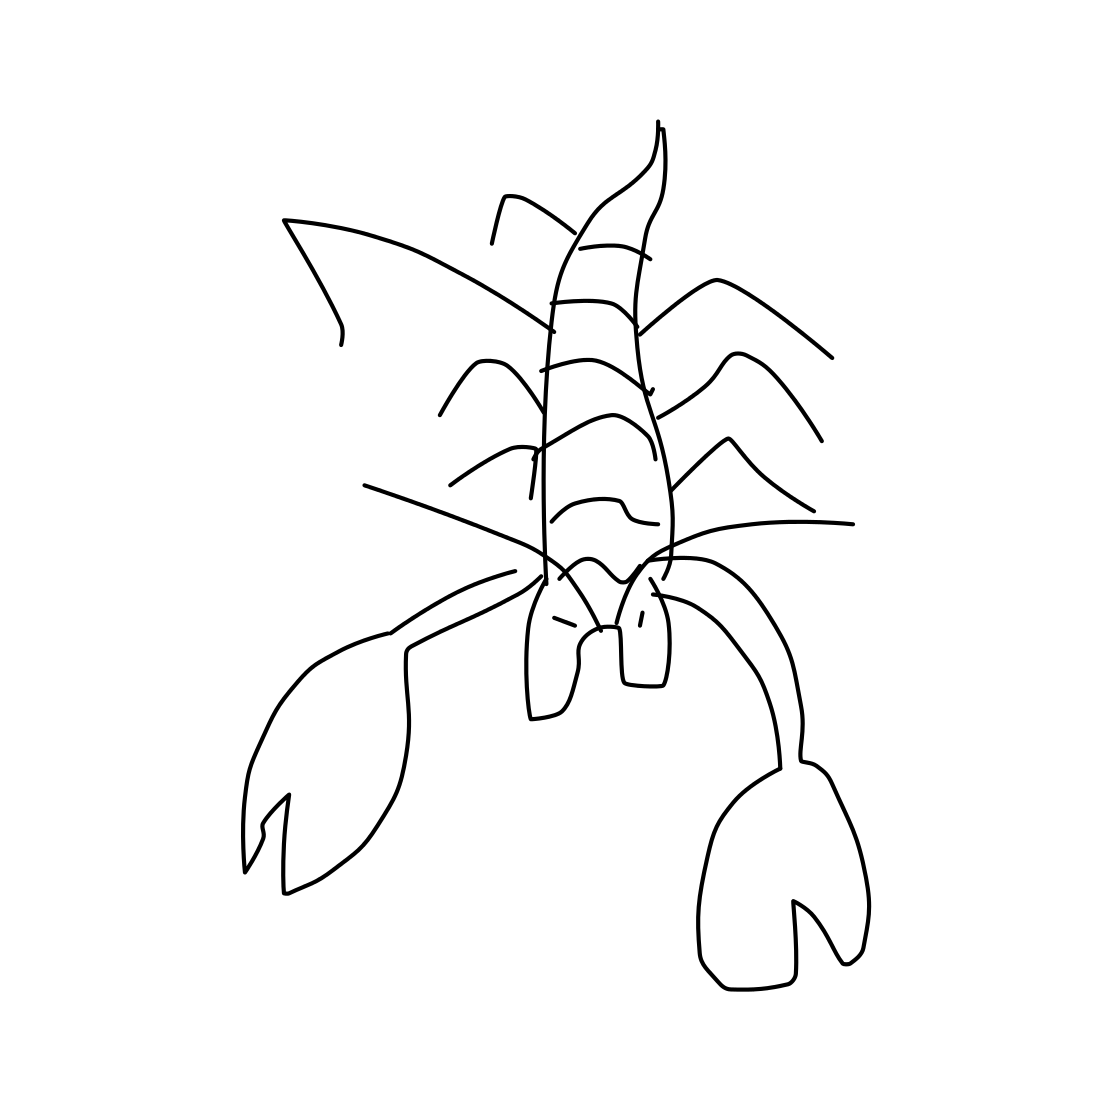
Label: lobster